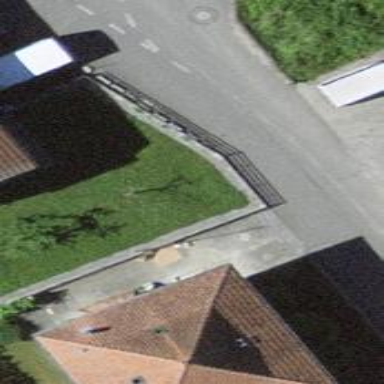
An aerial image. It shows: Fence is in the image.